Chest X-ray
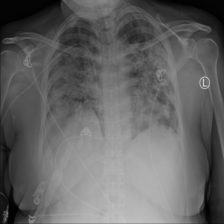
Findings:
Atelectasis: negative
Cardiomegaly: negative
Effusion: negative
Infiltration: negative
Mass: negative
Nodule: negative
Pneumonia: negative
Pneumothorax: negative
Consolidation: negative
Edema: negative
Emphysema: negative
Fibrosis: negative
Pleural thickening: negative
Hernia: negative